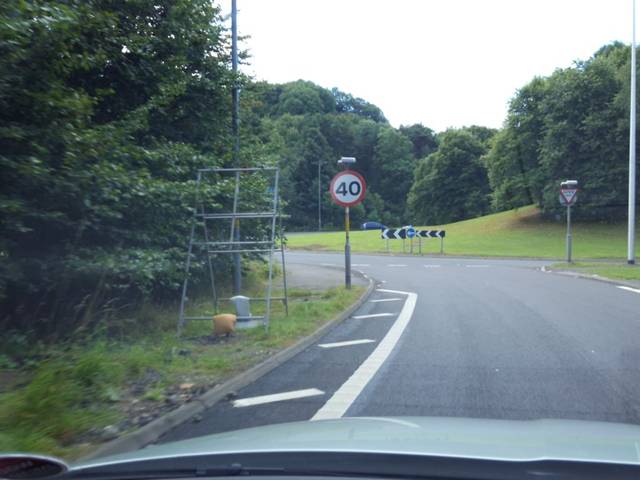
Region: United Kingdom
Coordinates: 56.037, -3.407